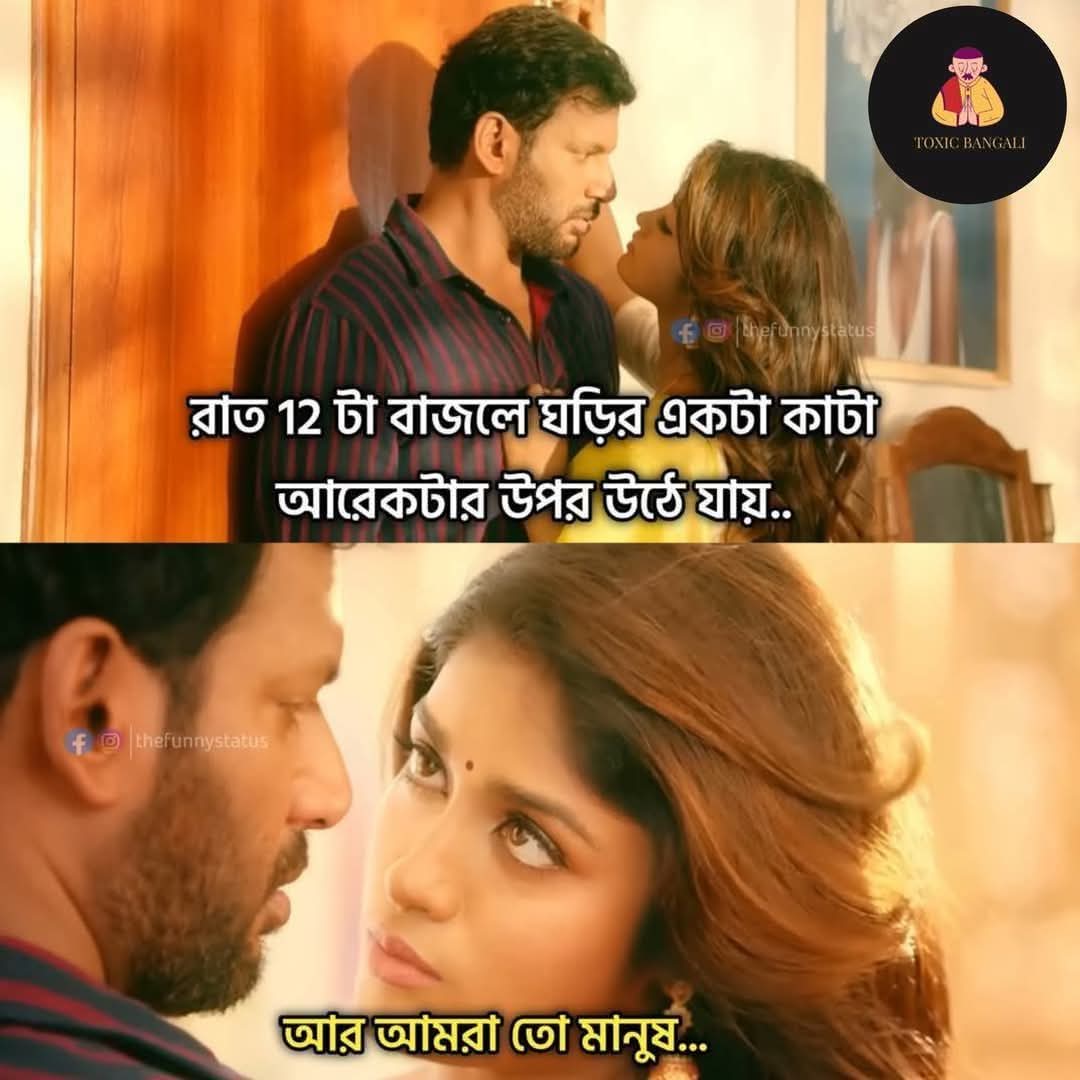
Text: রাত 12 টা বাজলে ঘড়ির একটা কাটা আরেকটার উপর উঠে যায়..
আর আমরা তো মানুষ...
Label: Non Hate